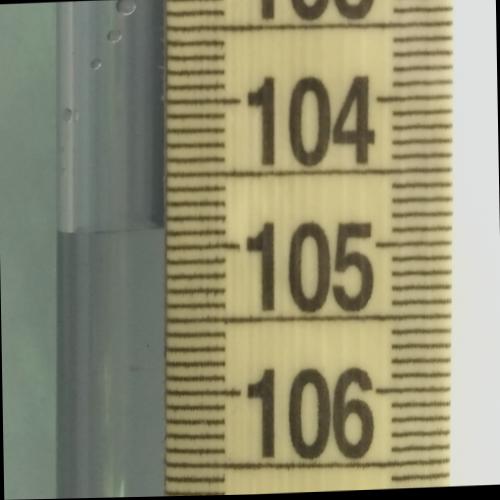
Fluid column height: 104.9 cm